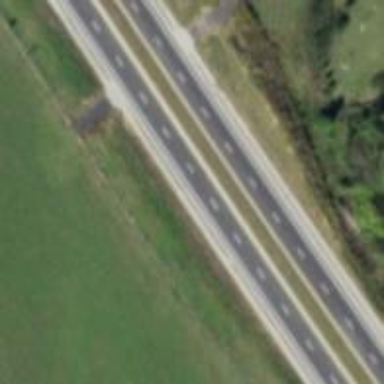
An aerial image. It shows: Asphalt road classified as primary highway.